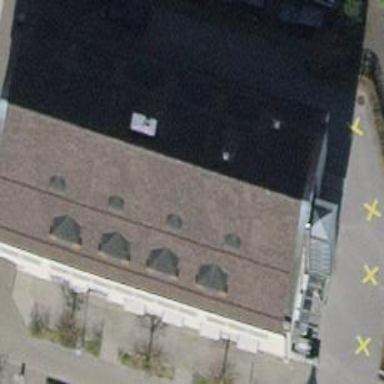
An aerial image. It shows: Commercial building.